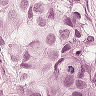
Metastatic tissue present: yes